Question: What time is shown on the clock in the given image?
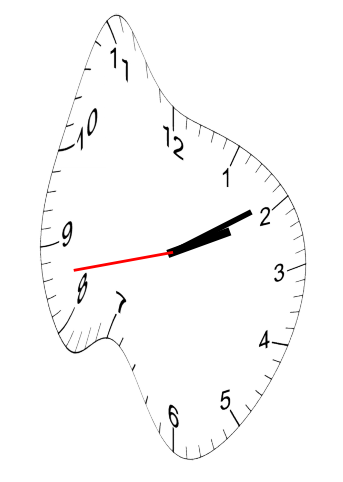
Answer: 02:09:43